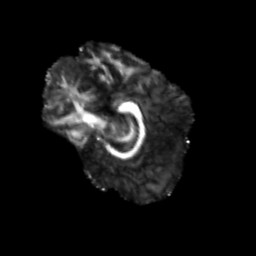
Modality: FA
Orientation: sagittal
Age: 28
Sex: female
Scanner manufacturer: siemens
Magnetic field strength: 3 T
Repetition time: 3.5 s
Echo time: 0.125 s